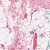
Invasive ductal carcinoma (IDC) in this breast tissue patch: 0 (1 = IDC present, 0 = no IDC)